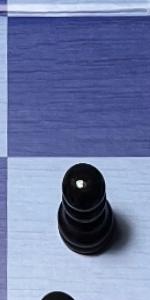
Label: Pawn_Black